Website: macys
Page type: account-selection
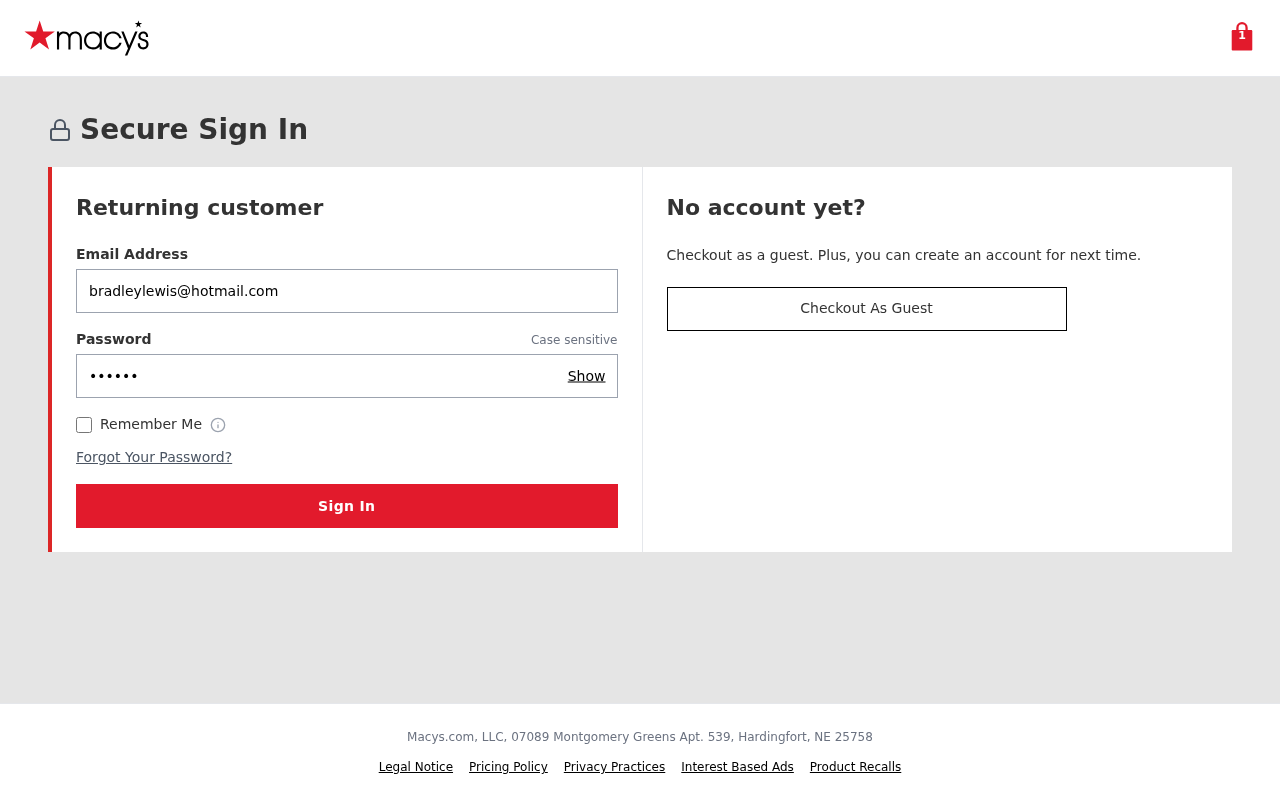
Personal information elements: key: PII_EMAIL
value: bradleylewis@hotmail.com
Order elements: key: ORDER_NUM_ITEMS
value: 1